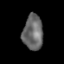
Tissue: lung
Cell type: Endothelial cells
Senescence score: 0.197
Nuclear area (px): 694
Mean DAPI intensity: 103.712